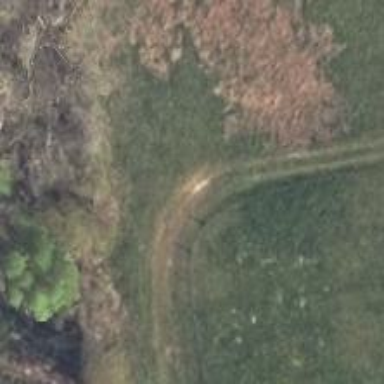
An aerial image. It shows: Grassy track road with grade 4 track type.